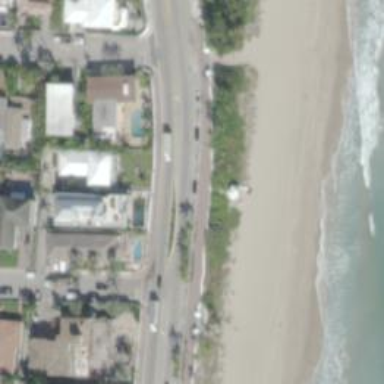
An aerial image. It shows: Lifeguard tower is present for emergency situations.